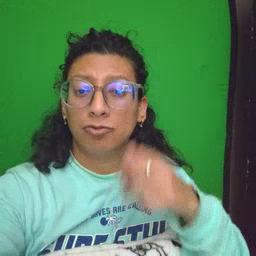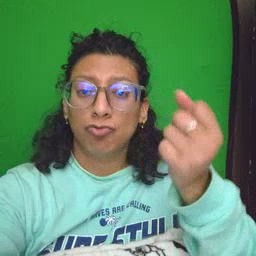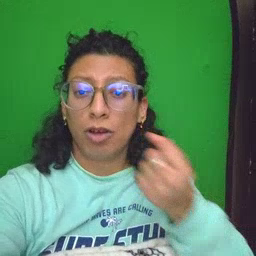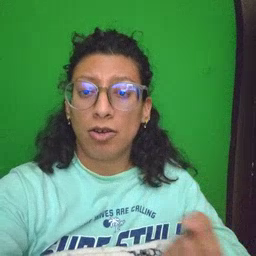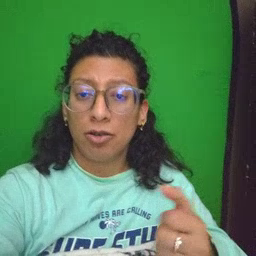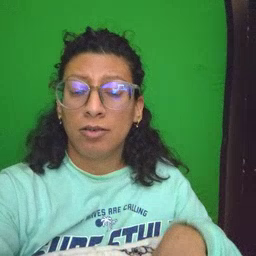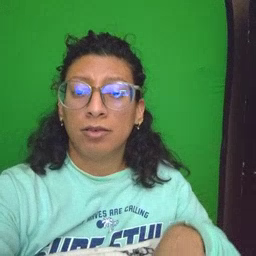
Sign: drawer